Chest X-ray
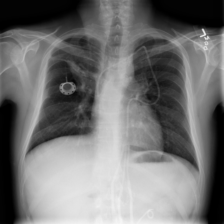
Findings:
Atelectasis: negative
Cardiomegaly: negative
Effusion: negative
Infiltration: negative
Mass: negative
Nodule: negative
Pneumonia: negative
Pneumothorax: negative
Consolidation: negative
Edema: negative
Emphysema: negative
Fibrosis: negative
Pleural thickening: negative
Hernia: negative